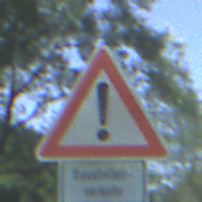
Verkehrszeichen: Gefahrenstelle
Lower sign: HinweiseAufGefahrenDurchVerbaleAngabe6
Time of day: Midday
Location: Outdoor (Nature)
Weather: Clear
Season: Summer
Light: Natural